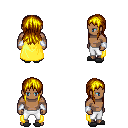
a pixel art fantasy rpg character, male body template, human, dark skin, yellow cape, white pants, blonde unkempt hairstyle, white cloth bracers, gray slippers, four views (front, back, left, right), 2x2 character sprite sheet, small pixel art, hard edges, no anti-aliasing